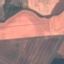
Land use / land cover: AnnualCrop